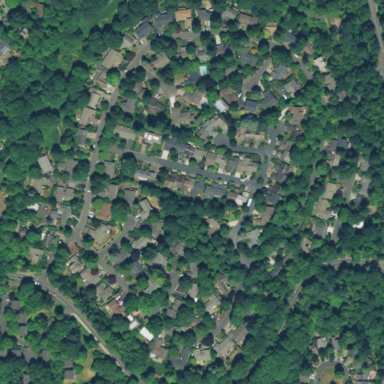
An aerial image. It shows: Single-family residential area.